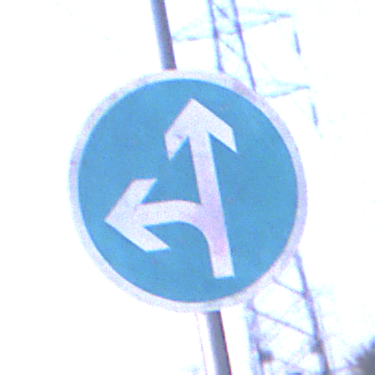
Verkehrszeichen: VorgeschriebeneFahrtrichtungGeradeausOderLinks
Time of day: SunriseSunset
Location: Outdoor (Nature)
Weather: Clear
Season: NotSpecified
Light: Natural